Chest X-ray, AP view. Patient: 35 years old, sex M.
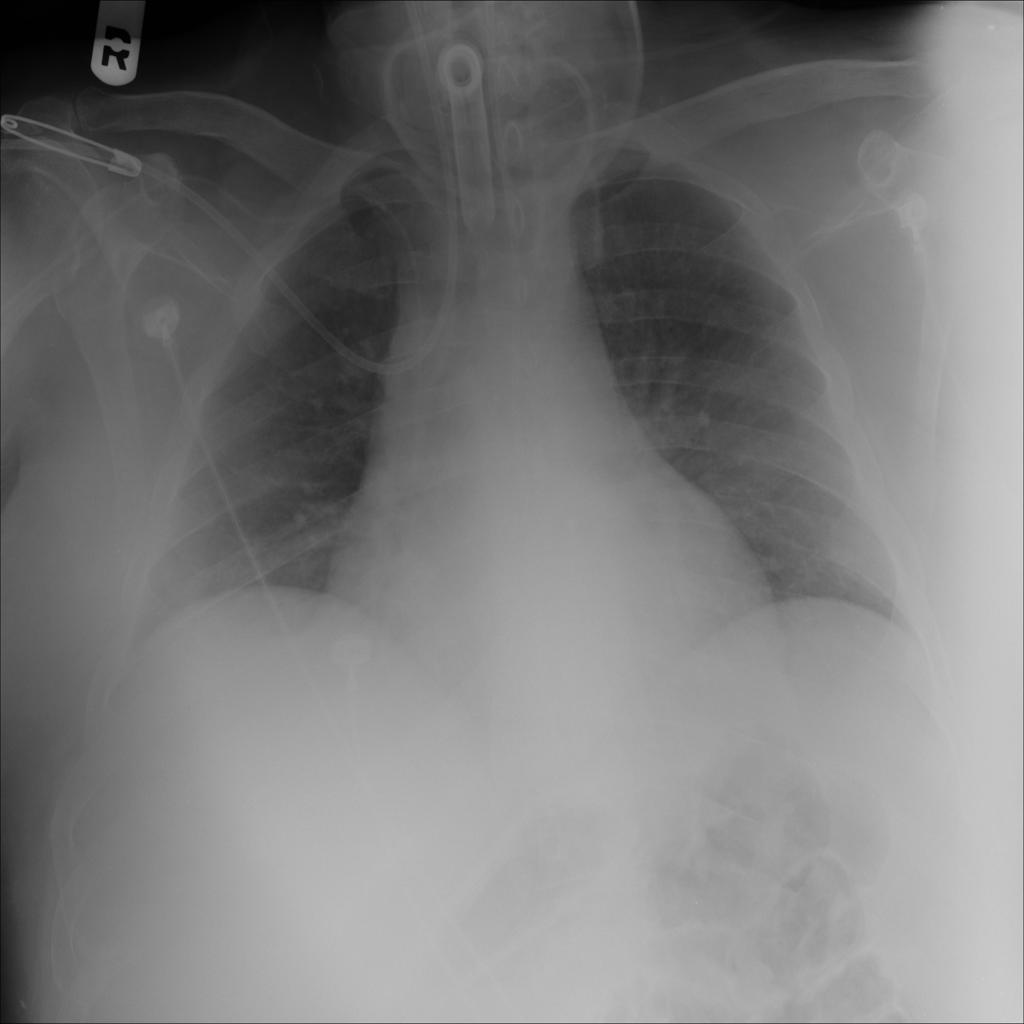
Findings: No Finding